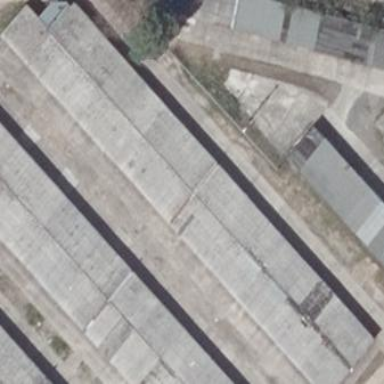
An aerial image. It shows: Group of garages.